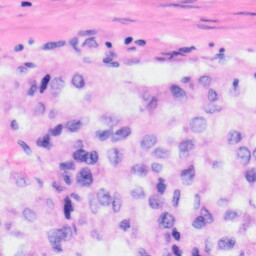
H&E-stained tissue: Liver